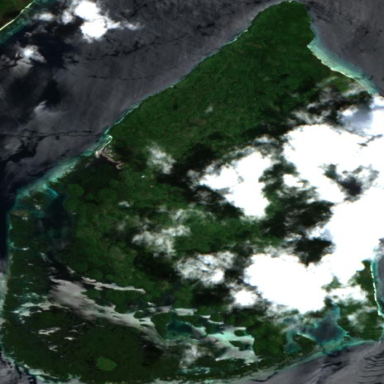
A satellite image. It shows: Island with natural coastline.